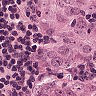
Metastatic tissue present: yes